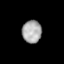
Tissue: lung
Cell type: Others
Senescence score: 0.5839
Nuclear area (px): 430
Mean DAPI intensity: 167.663